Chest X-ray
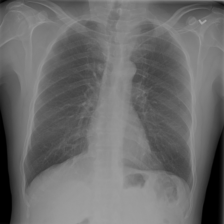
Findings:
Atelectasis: negative
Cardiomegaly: negative
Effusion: negative
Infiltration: negative
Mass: negative
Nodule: negative
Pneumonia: negative
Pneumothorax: negative
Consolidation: negative
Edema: negative
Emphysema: negative
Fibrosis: negative
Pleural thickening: negative
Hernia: negative